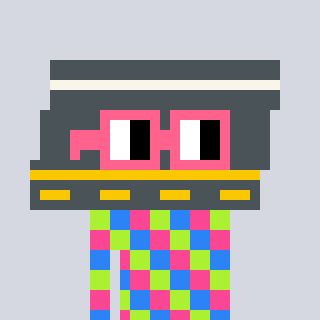
a pixel art character with square pink glasses, a road-shaped head and a darkpink-colored body on a cool background